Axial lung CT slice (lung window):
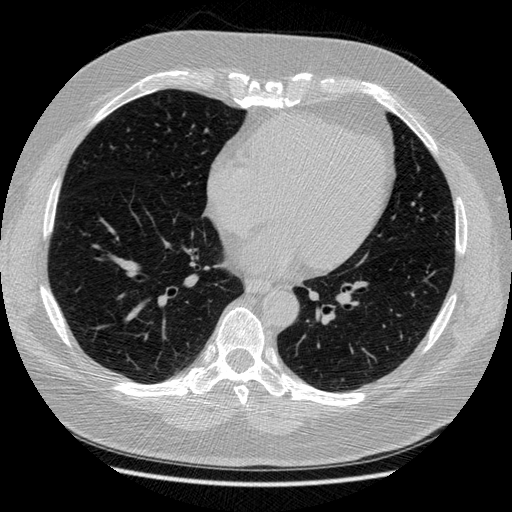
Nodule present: no